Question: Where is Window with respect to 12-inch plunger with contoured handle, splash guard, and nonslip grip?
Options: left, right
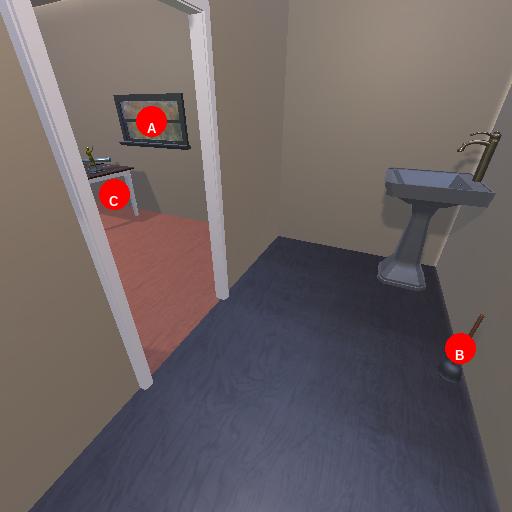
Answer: left